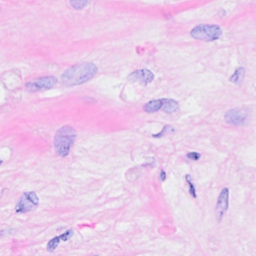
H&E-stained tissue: Breast